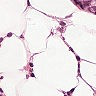
Metastatic tissue present: yes